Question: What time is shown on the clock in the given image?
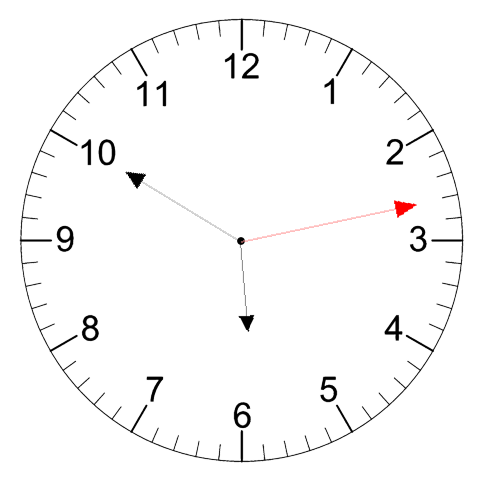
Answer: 05:50:13